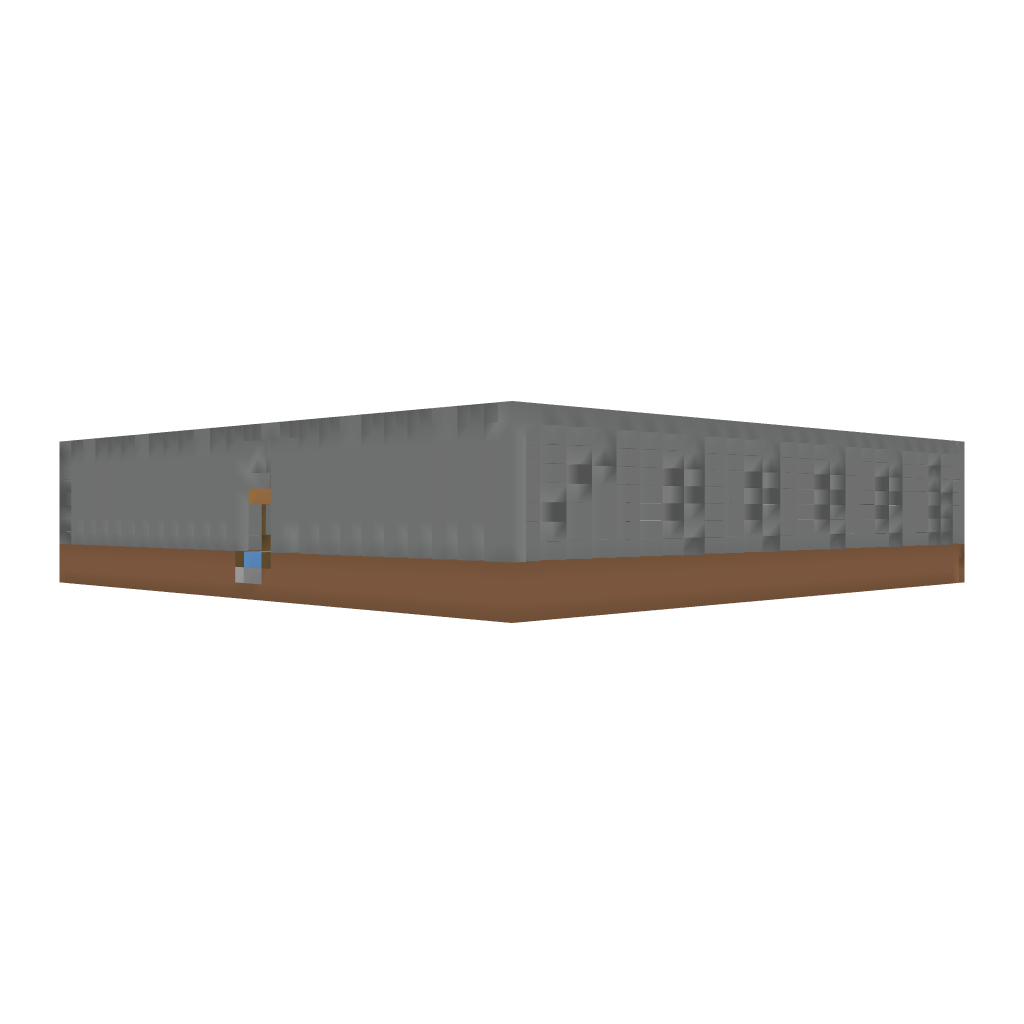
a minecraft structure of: Battlefield